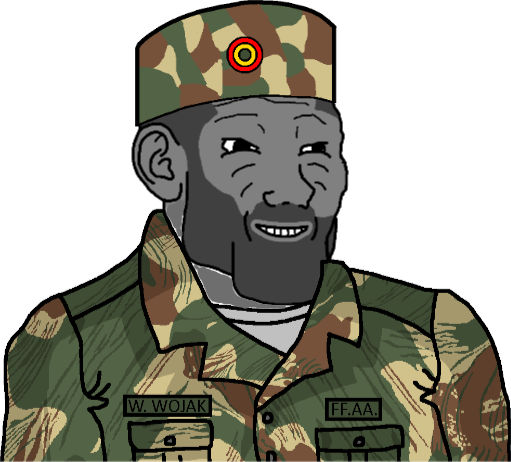
Label: 5_Grey_Chad